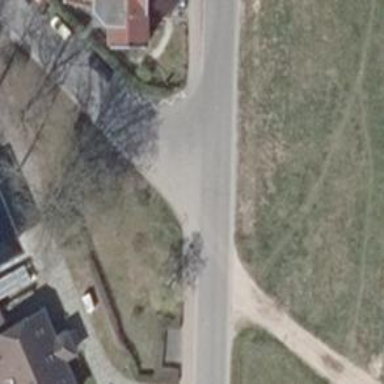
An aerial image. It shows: Residential road with asphalt surface. It includes cycle track.